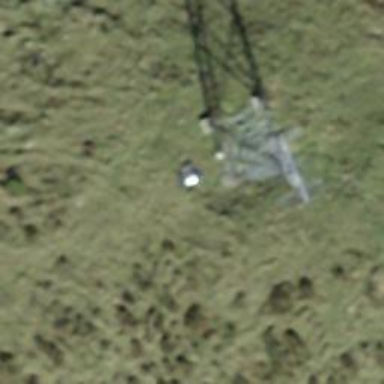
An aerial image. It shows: Pylon for aerialway.